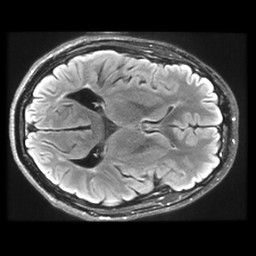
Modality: FLAIR
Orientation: axial
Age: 22
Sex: male
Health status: healthy
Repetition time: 12 s
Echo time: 0.09782 s